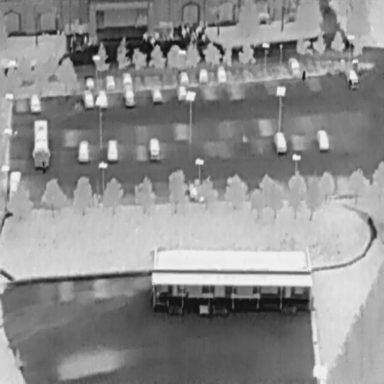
There are 19 Cars in the infrared image.